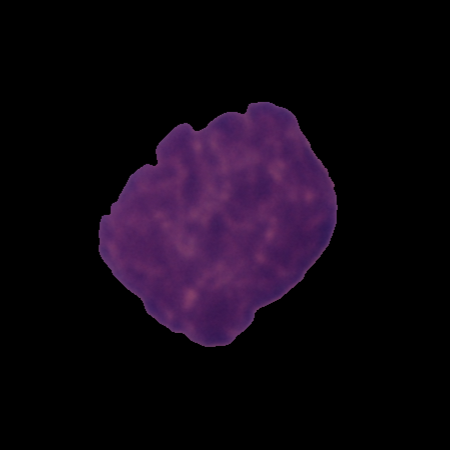
Label: cancer